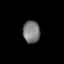
Tissue: lung
Cell type: Myeloid cells
Senescence score: 0.2115
Nuclear area (px): 368
Mean DAPI intensity: 124.946